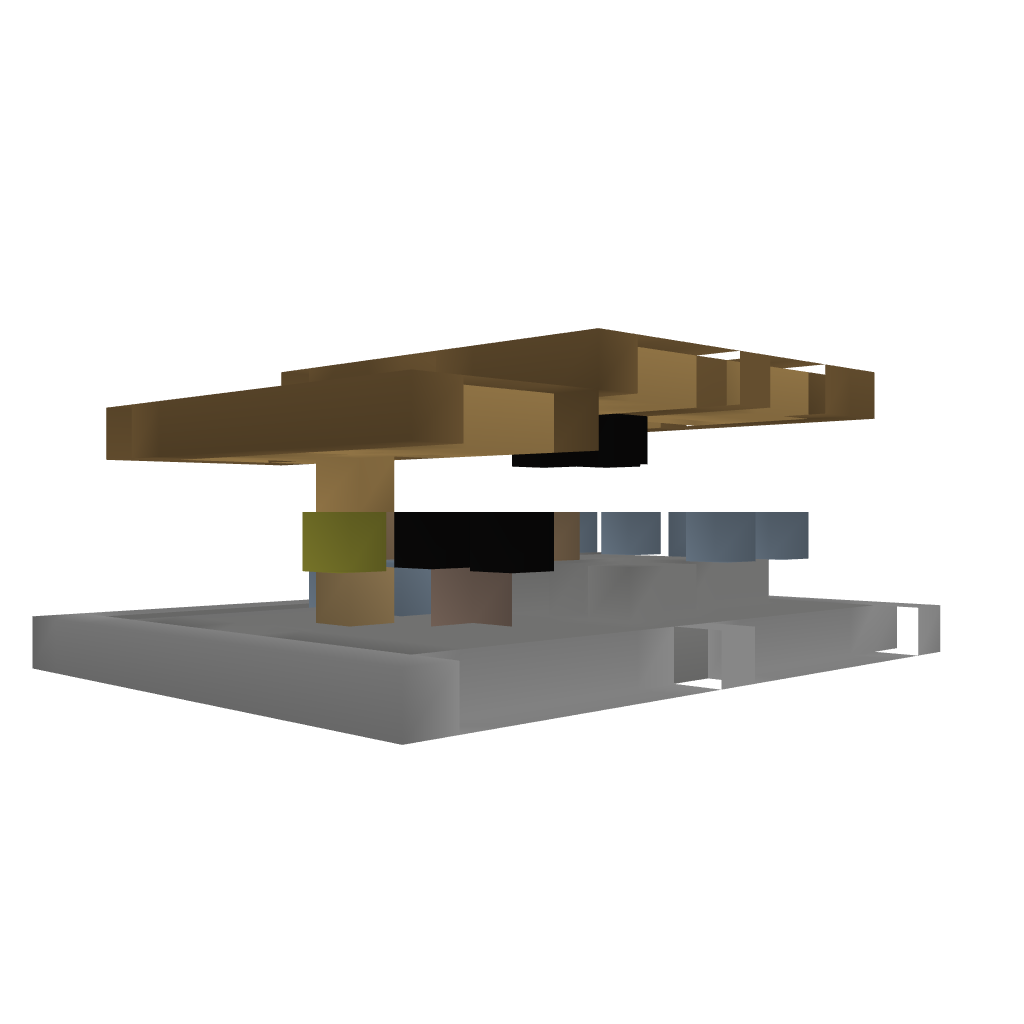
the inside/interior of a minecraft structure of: Small wooden house